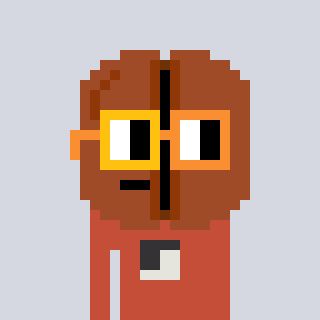
a pixel art character with square yellow and orange glasses, a coffeebean-shaped head and a rust-colored body on a cool background